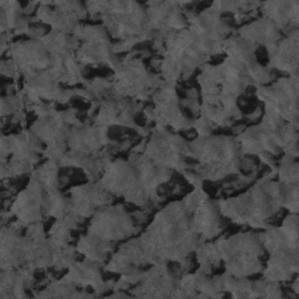
Label: frost